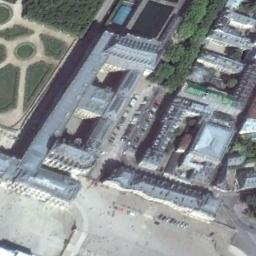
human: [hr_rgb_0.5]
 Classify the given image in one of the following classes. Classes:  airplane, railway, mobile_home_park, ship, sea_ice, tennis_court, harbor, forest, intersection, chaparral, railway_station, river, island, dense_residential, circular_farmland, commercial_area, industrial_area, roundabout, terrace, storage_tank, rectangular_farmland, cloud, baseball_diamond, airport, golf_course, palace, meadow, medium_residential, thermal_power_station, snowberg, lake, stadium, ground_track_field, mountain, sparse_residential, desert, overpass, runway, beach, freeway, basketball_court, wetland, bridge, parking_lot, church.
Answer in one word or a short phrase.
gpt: palace